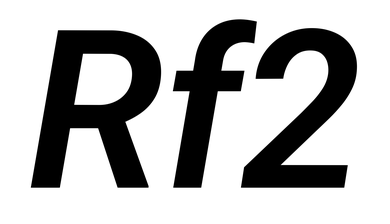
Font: Roboto-Italic_SemiBold_Italic